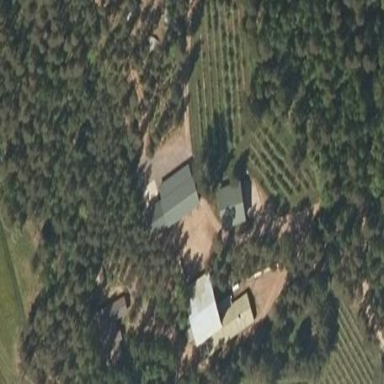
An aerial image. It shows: Orchard.